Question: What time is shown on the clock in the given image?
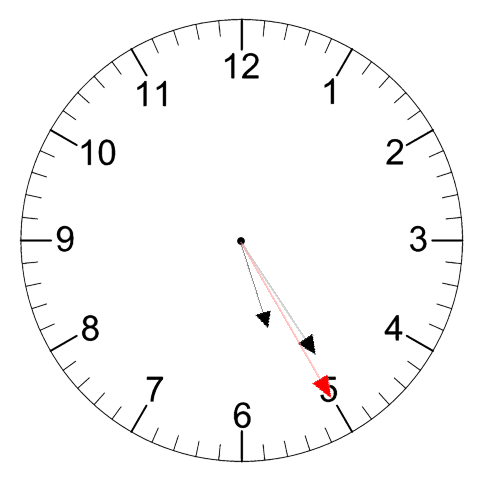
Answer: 05:24:25